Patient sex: M
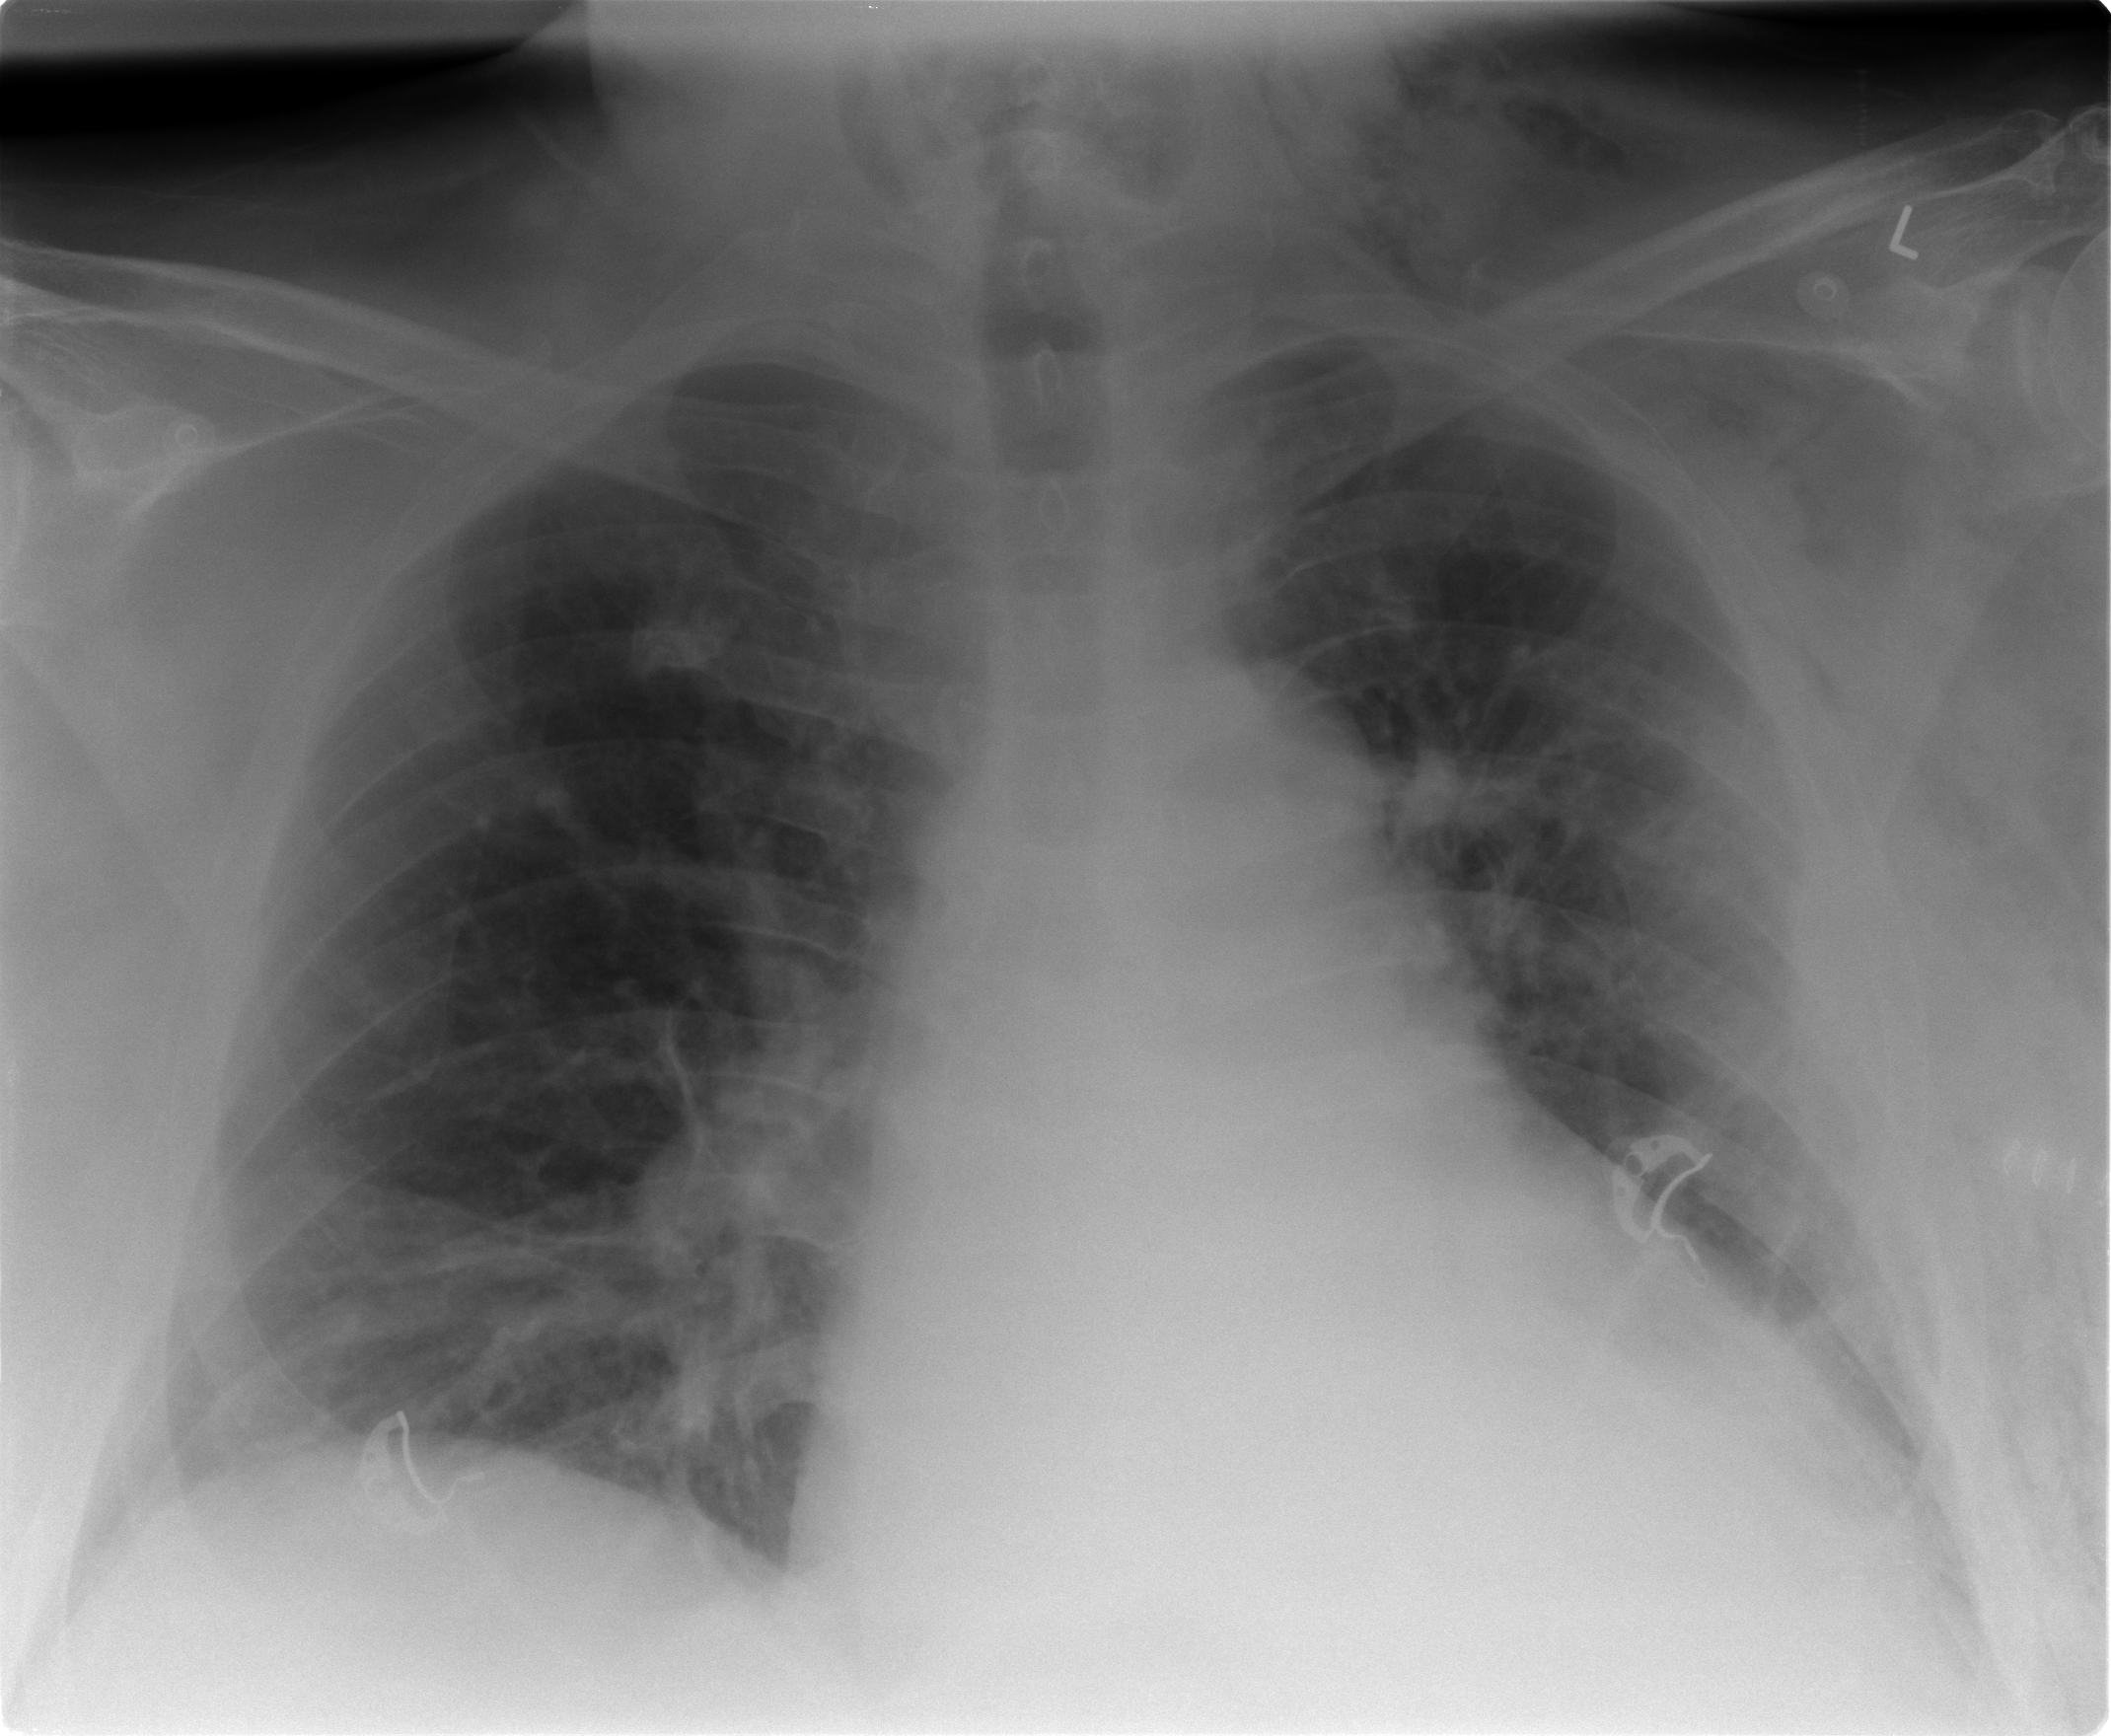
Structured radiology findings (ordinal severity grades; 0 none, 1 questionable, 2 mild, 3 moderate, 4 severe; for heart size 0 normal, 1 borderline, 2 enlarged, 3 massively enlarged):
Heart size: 3
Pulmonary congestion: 2
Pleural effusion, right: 0
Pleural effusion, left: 2
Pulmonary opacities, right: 0
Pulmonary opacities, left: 0
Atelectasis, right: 2
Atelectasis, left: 2